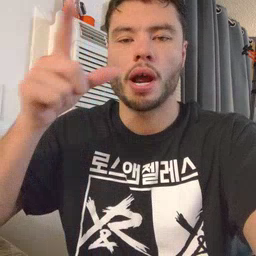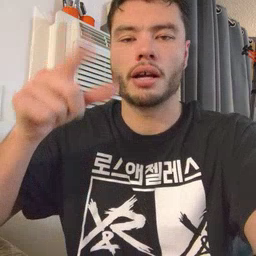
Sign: awake